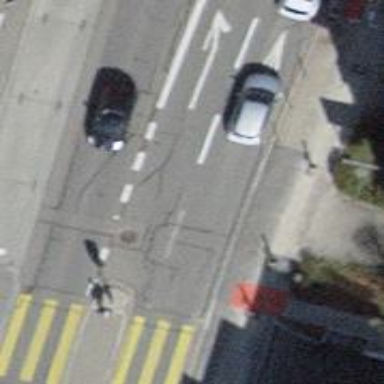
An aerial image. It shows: Public transport stop position.